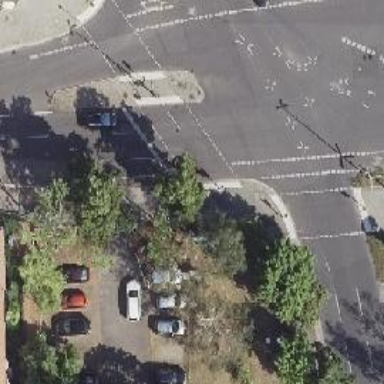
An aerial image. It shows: Road with traffic signals.